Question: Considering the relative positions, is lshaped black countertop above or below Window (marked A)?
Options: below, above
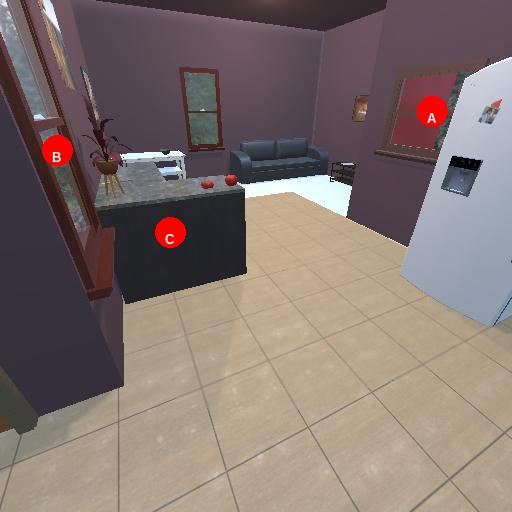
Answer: below